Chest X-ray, AP view. Patient: 61 years old, sex F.
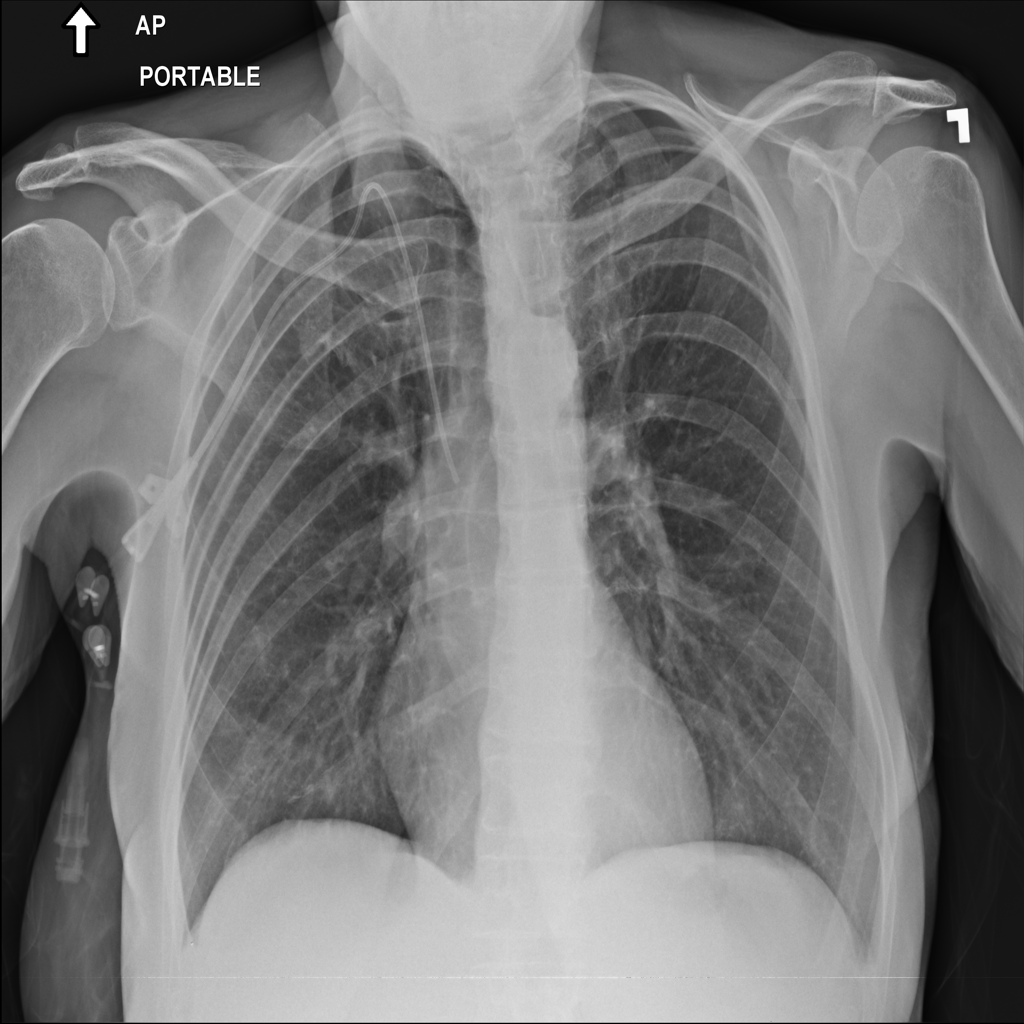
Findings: No Finding